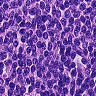
Metastatic tissue present: no